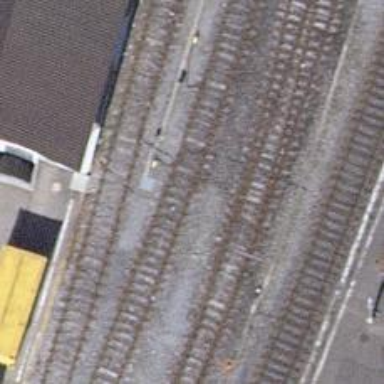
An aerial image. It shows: Siding railway line with electrified contact line for the trains.